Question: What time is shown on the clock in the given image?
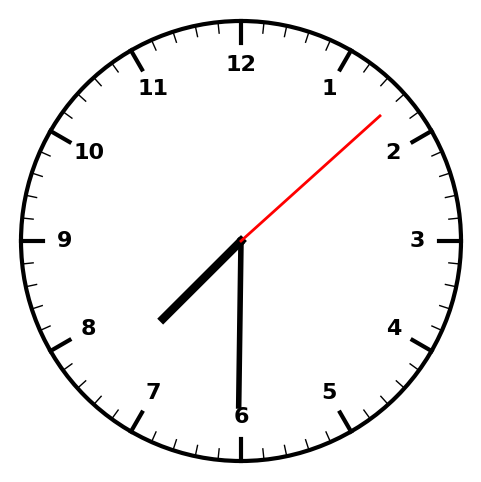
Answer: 07:30:08